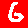
Digit: 6